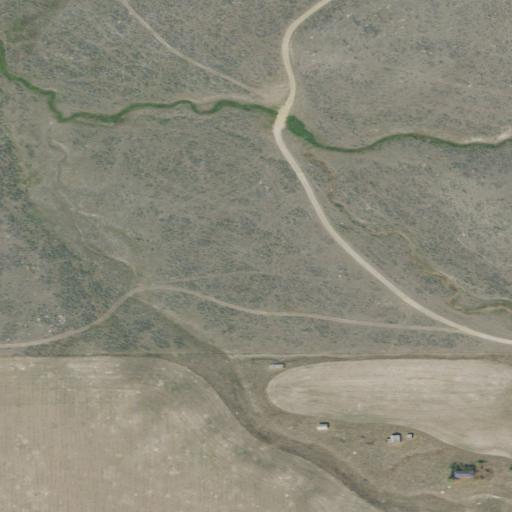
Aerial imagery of plain(s) in Montana named Horse Prairie containing shrub, grassland, and open development